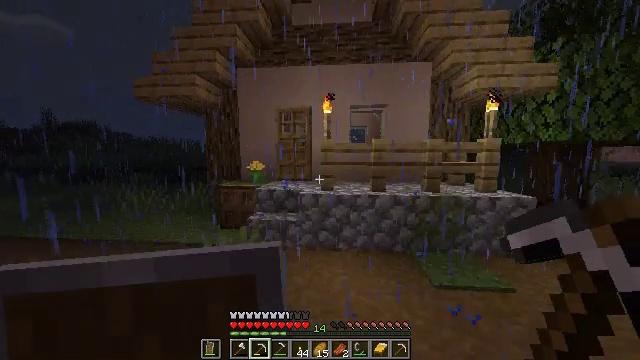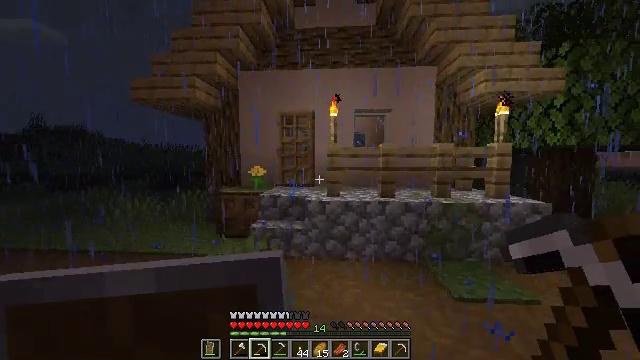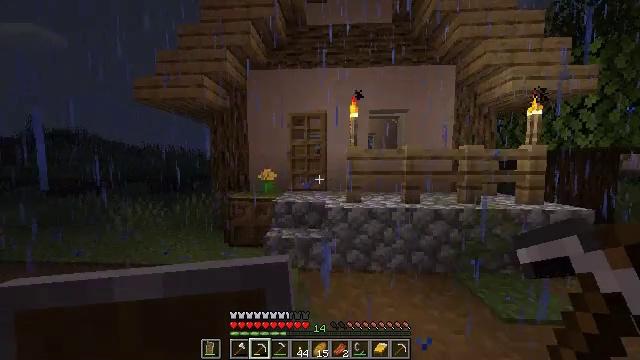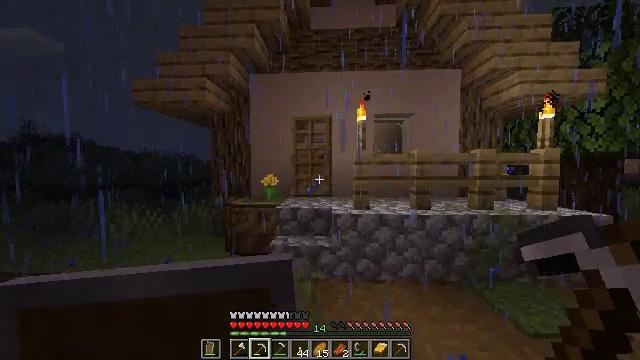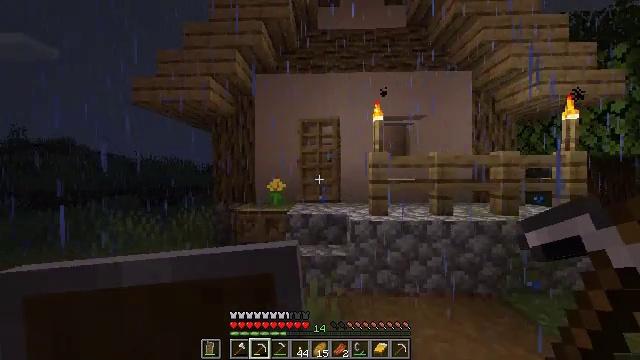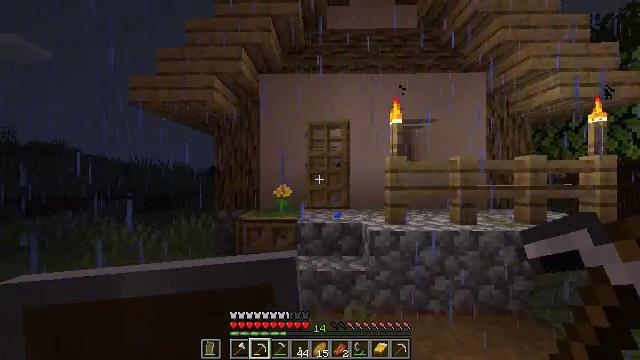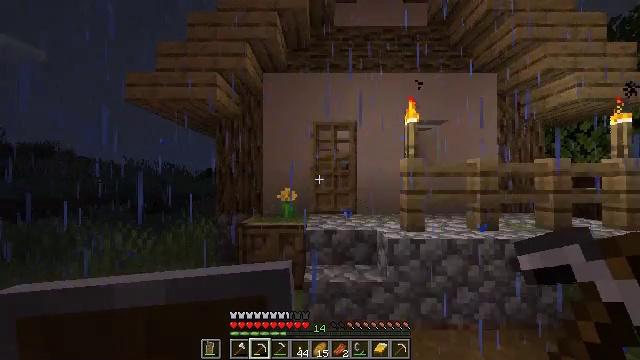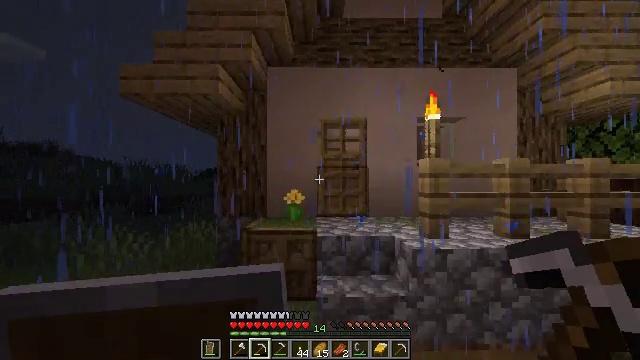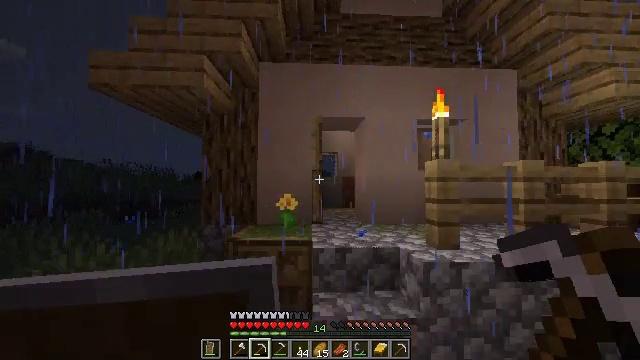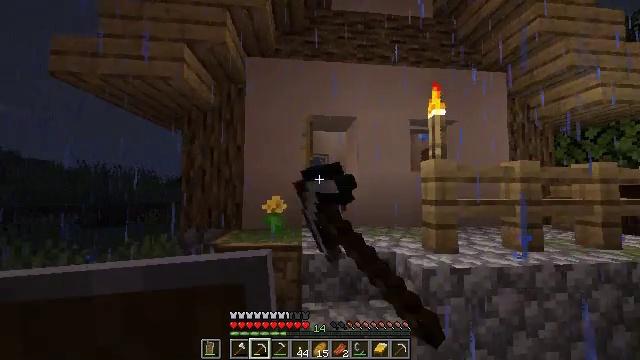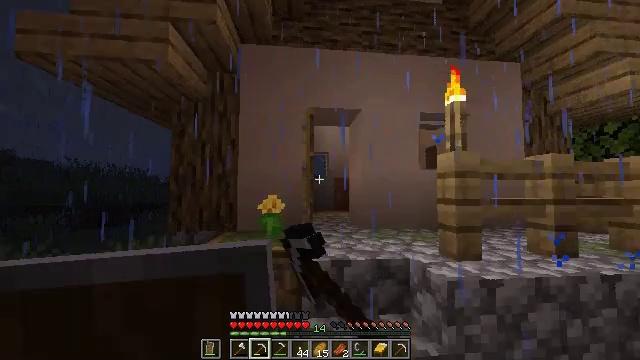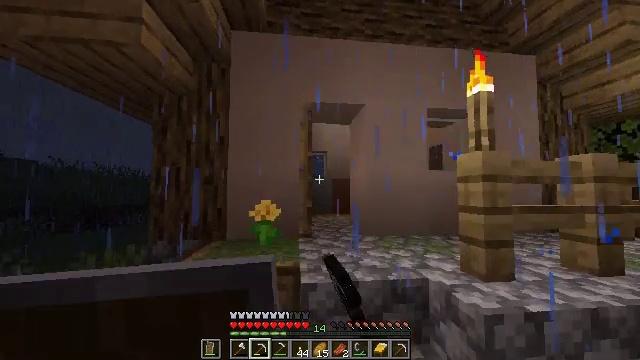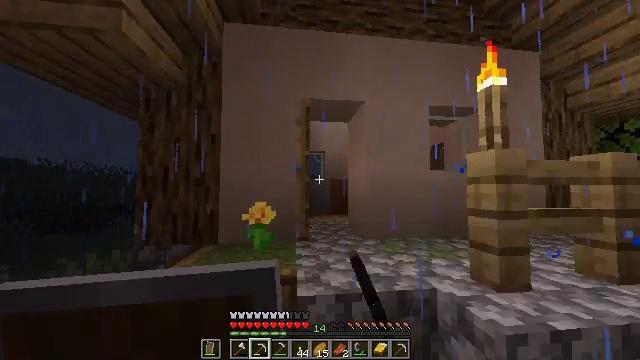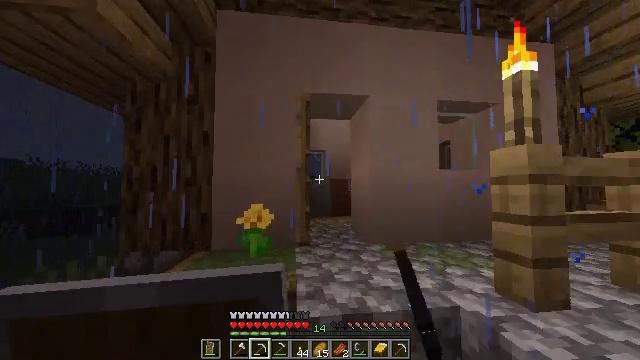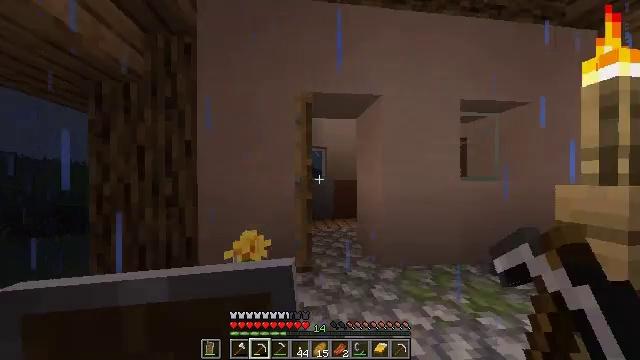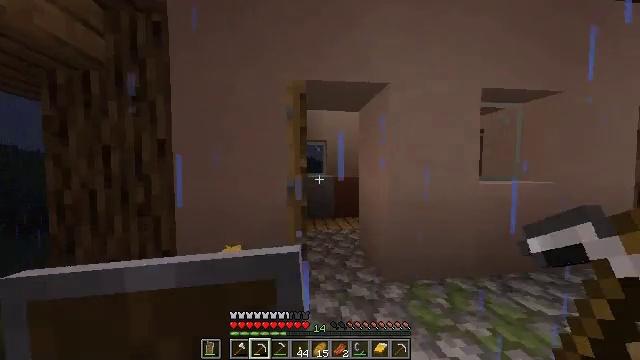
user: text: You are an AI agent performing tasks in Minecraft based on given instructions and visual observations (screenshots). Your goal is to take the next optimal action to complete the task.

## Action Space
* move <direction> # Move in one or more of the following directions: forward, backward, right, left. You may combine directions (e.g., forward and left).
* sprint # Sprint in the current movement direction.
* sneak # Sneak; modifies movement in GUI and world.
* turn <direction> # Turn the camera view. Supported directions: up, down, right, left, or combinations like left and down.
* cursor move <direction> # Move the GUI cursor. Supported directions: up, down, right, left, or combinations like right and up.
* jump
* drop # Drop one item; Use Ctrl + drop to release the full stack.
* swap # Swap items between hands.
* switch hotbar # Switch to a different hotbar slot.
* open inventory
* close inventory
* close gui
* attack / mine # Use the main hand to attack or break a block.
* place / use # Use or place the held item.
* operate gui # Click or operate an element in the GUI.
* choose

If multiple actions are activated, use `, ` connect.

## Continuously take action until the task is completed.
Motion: motion action
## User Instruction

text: Dismantle the stonecutter.
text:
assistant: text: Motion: move forward and move left, sprint, turn right and up
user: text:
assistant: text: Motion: move forward and move left, sprint
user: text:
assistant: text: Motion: move forward and move left, sprint, turn up
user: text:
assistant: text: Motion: move forward and move left, sprint, turn right and up
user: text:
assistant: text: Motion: move forward and move left, sprint, turn up
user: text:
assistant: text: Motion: move forward and move left, sprint
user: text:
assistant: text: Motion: move forward, sprint
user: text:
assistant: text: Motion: move forward, sprint, turn right and up, use / place
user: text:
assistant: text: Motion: move forward, sprint, turn right, use / place
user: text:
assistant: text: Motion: move forward, sprint
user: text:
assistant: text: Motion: move forward, sprint
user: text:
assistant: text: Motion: move forward, sprint
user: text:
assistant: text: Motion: move forward, sprint
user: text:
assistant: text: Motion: move forward, sprint, turn down
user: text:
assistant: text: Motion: move forward and move right, sprint, turn down
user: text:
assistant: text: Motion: move forward and move right, sprint
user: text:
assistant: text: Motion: move forward and move right, sprint, turn down
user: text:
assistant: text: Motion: move forward, sprint, turn left and down
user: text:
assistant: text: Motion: move forward, sprint, turn down
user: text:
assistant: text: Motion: move forward, sprint, turn left and down
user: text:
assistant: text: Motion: move forward, sprint, turn down
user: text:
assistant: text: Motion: move forward, sprint, turn down
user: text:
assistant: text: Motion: move forward, sprint, turn down
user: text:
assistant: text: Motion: move forward and move left, sprint
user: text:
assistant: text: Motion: move forward and move left, sprint
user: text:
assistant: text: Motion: move forward and move left, sprint, turn right and down
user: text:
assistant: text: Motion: move forward and move left, sprint, turn right
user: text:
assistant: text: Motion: move forward and move left, sprint, turn right
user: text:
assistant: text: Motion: move forward and move left, sprint, turn right
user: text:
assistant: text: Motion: move forward and move left, sprint, turn right